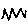
Label: zigzag